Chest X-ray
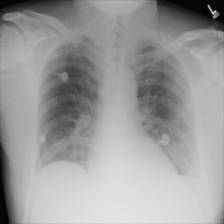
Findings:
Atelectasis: negative
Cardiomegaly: negative
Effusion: negative
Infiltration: positive
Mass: negative
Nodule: negative
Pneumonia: negative
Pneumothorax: negative
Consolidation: negative
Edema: negative
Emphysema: negative
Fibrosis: negative
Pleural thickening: negative
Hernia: negative